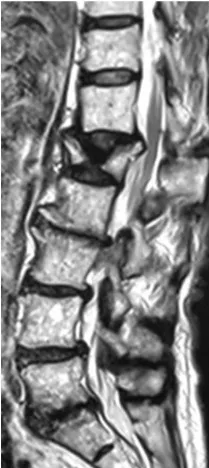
MRI and CT myelogram of the thoracolumbar spine. . Views:. MRI of T2-weighted sagittal image.
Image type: radiology (mri)